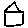
Label: house